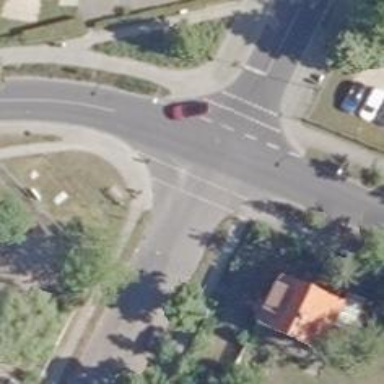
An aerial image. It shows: Tertiary road with separate asphalt sidewalks and cycleways. No parking is allowed on both sides of the road.